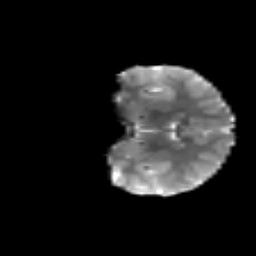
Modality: T2w
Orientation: coronal
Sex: female
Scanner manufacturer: siemens
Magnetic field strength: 3 T
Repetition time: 5 s
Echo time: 0.071 s